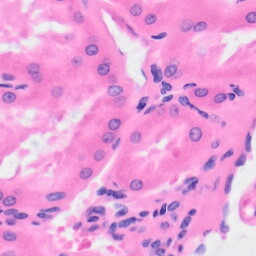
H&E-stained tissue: Kidney